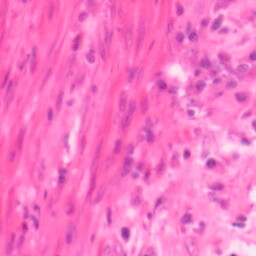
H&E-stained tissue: Colon